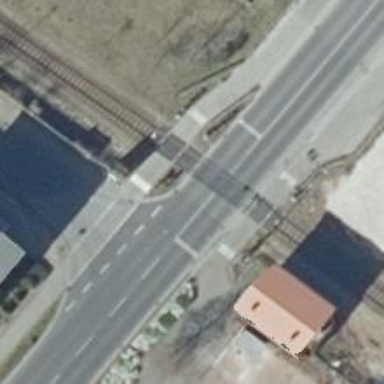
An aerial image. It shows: Level crossing with double half barrier.